The plot shows how the frequency content of a bearing vibration signal evolves over time (STFT spectrogram). Based on the visible evidence, which condition applies: normal, inner_race, outer_race, ball?
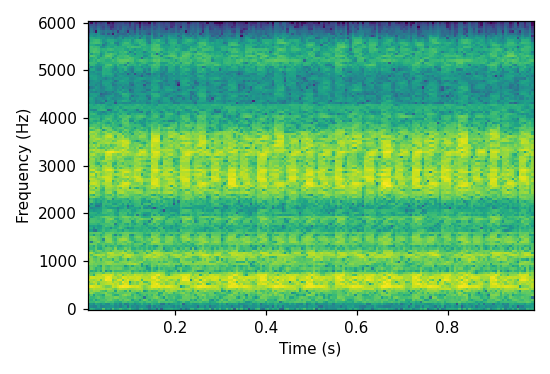
Answer: outer_race